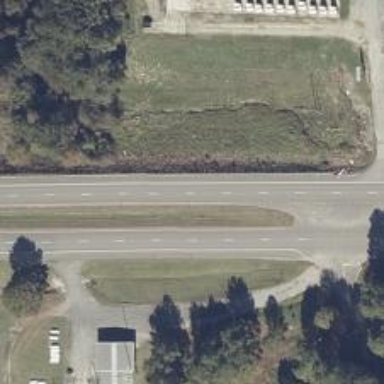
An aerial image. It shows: Primary highway with asphalt surface. It is dual carriageway.